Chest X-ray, PA view. Patient: 55 years old, sex F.
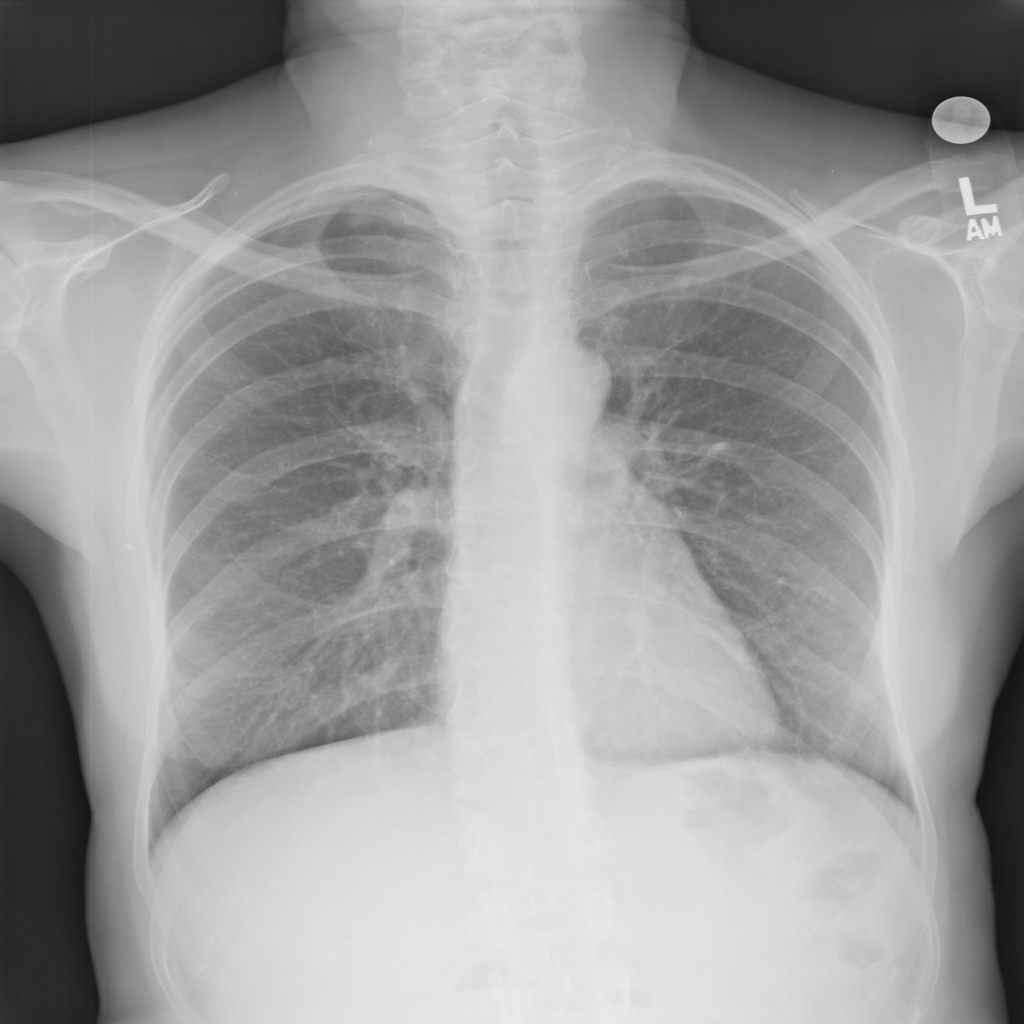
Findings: No Finding